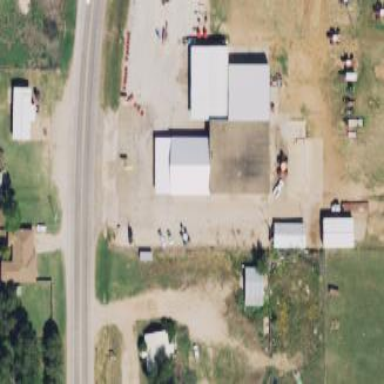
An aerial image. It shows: Country store building.